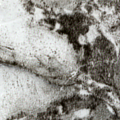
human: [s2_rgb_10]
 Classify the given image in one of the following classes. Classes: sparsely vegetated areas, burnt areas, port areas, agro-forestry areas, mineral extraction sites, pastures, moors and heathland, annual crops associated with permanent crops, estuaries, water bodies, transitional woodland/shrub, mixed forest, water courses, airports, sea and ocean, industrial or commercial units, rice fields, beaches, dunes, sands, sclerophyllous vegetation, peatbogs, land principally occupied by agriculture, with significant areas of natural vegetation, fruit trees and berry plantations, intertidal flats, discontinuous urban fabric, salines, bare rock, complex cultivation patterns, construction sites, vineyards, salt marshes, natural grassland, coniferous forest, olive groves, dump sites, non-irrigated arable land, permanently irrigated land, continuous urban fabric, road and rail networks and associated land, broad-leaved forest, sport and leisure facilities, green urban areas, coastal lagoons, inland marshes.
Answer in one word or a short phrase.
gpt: coniferous forest, mixed forest, moors and heathland, peatbogs